Question: I've got a really simple application for adding watermarks to pictures. So you can drop your pictures in a QListWidget which shows you a thumbnail and the path, adjust some things like the text, the transparency, the output format and so on.. and after pressing start it saves the copyrighted picture in a destination of your choice. This works with a QPainter which paints the logo and text on the picture.
Everything is able to work fine. But here's the misterious bug:
The application kills random letters. It's really strange, because I can't reproduce it. With every execution and combination of options it's different. For example:
- - - - When drawing text on the picture with a QPainter, there also letters missing. Sometimes, all the letters are printed over each other. It seems like this bug appears more often when using small pixelsizes (like 12):'''
//Text//
int fontSize = (watermarkHeight-(4*frame));
int fontX = 2*frame;
int fontY = (result.height()-(watermarkHeight-2*frame));
int fontWidth = watermarkWidth;
QRect place(fontX,fontY,fontWidth,fontSize);
QFont font("Helvetica Neue", QFont::Light);
font.setPixelSize(fontSize);
emit log(QString::number(fontSize));
pixPaint.setFont(font);
pixPaint.setPen(QColor(255,255,255,textOpacity));
pixPaint.drawText(place,text);
'''
Not all of these bugs appear at once! Sometimes I haven't got any bugs...
Perhaps someone had a similar bug before. Unfortunately I didn't found something like this in the internet. I didn't post a lot of code snippets because I think (and hope) that this is a gerneral problem. If you need something specific to help me, please let me know =)
I've added a example picture:
- - -

I'm using Qt 5.0.1 on a Windows 7 64Bit computer.
EDIT: Everytime after adding the first picture to the list, he's finding these warnings:
'''
QFontEngine::loadEngine: GetTextMetrics failed ()
QWindowsFontEngine: GetTextMetrics failed ()
'''
But when I change the height (and with it the pointSize of the font) its not emitted anymore, even with the start-parameters.
EDIT 2: Thank you for your help! I corrected my code so that he only uses correct fonts and correct sizes, but it still doesn't work. When I remove the QPainter::drawText() function it works fine (without the text). But as soon as I am adding text everything is bugged. I have something like this now:
'''
//Text//
QList<int> smoothSizes = fontDatabase->smoothSizes("Verdana","Standard");
int fontSize = (watermarkHeight-(4*frame))*0.75;
emit log("Requested: "+QString::number(fontSize));
if(!smoothSizes.contains(fontSize)){
for(int i = 0; i<smoothSizes.length(); i++){
if(smoothSizes.at(i) > fontSize && i>0){
fontSize = smoothSizes.at(i-1);
break;
}
}
}
int fontX = 2*frame;
int fontY = (result.height()-(watermarkHeight/2)+frame);
QFont font = fontDatabase->font("Verdana","Standard",fontSize);
QFontInfo info(font);
emit log("Corrected: "+QString::number(fontSize));
emit log("Okay?: "+QString::number(info.exactMatch()));
pixPaint.setFont(font);
const QFontMetrics fontMetrics = pixPaint.fontMetrics();
if(info.exactMatch()){
pixPaint.setPen(QColor(255,255,255,textOpacity));
pixPaint.drawText(fontX,fontY+(fontMetrics.height()-fontMetrics.ascent()),text);
}
'''
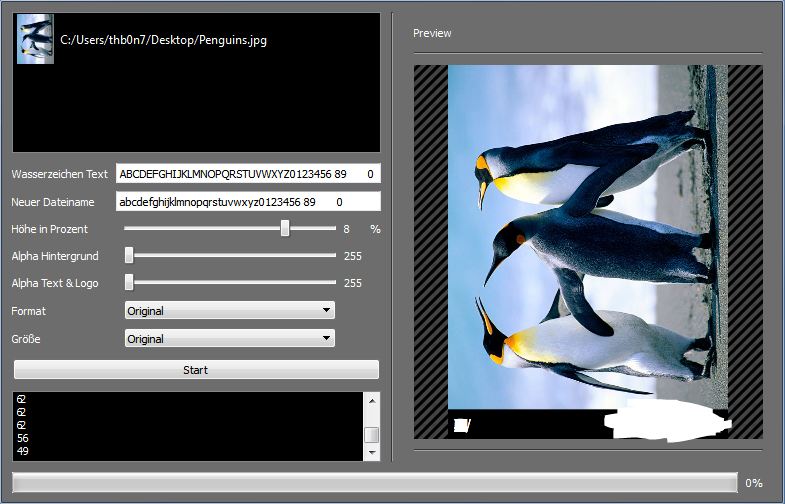
Answer: It almost sounds like you are corrupting random memory in your process, or you have a badly broken Windows install. Possibly your font request is matched by a very poorly chosen system font.
Whatever is set on a 'QFont' is merely a request. To obtain the parameters of the actual font that was selected, you must create a 'QFontInfo', and get your information from there.
Imagine that you request a 'QFont' that doesn't exist on a system, or that can't be scaled to a particular size. At some point the font object would need to morph to reflect what really happened - this would be very confusing. Thus, the 'QFontInfo' provides the information about the font that was actually used. Think of 'QFontInfo' as a response, and 'QFont' as a request.